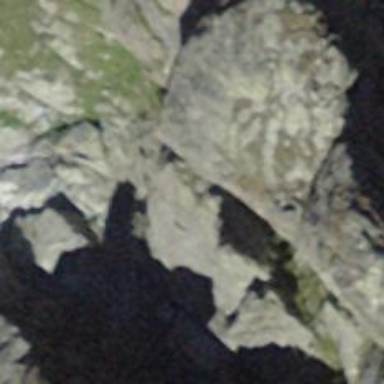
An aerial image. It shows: Cliff in nature.